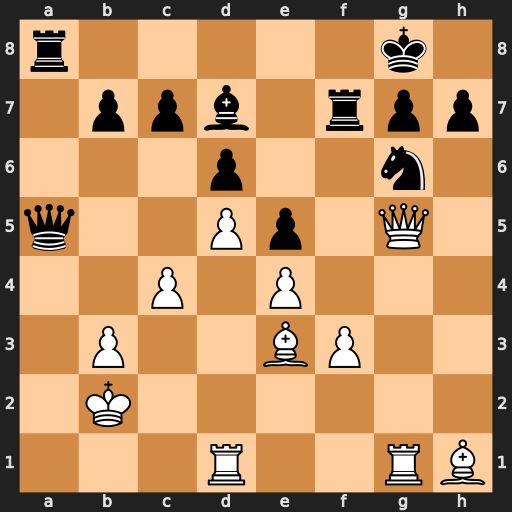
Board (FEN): r5k1/1ppb1rpp/3p2n1/q2Pp1Q1/2P1P3/1P2BP2/1K6/3R2RB
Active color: w
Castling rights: -
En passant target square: -
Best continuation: Ra1 Qxa1+ Rxa1 Rxa1 Kxa1